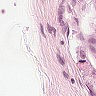
Metastatic tissue present: no